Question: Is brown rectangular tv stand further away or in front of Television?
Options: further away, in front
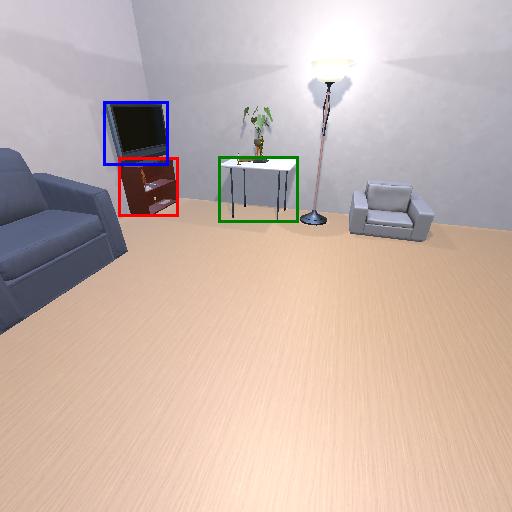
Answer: further away